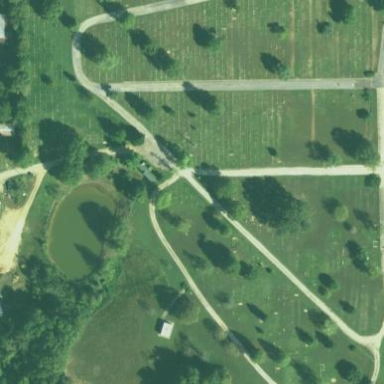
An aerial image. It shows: Cemetery.